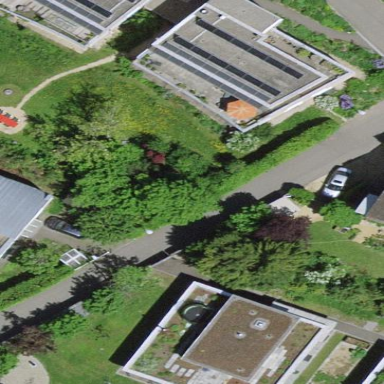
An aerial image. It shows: Flat-roofed apartment building.